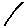
Label: line